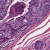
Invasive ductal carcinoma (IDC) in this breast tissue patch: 0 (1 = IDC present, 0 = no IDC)